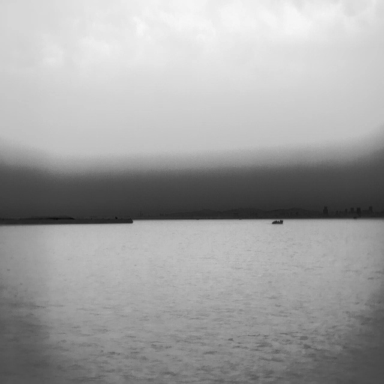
There are two bulk_carriers in the infrared image.